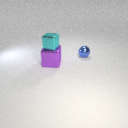
large purple metal cube below small cyan metal cube